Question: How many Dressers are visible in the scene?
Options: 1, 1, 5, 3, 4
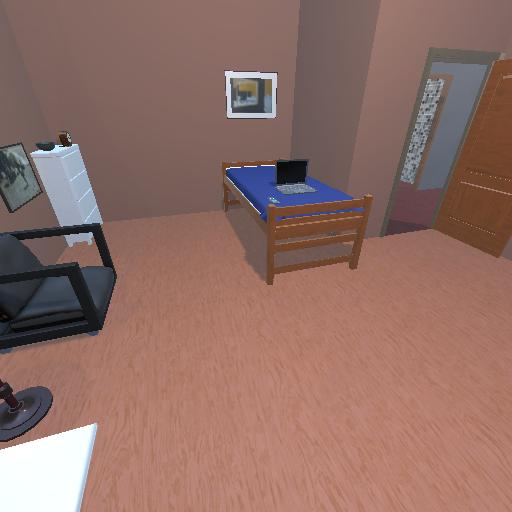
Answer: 1